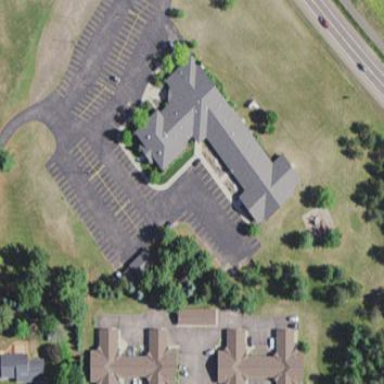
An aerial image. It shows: Building that serves as place of worship.